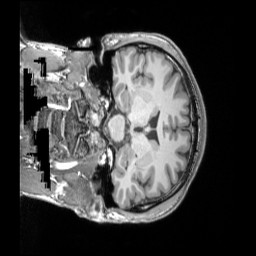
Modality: T1w
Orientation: coronal
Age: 23
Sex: male
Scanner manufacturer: siemens
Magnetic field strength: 3 T
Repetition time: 2.53 s
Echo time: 0.00326 s